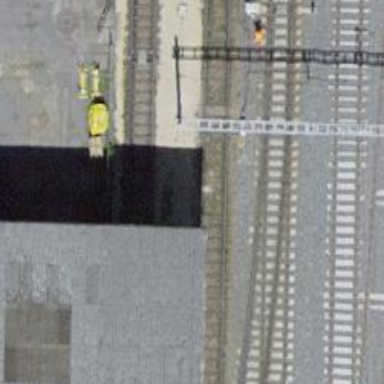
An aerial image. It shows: Railway switch.